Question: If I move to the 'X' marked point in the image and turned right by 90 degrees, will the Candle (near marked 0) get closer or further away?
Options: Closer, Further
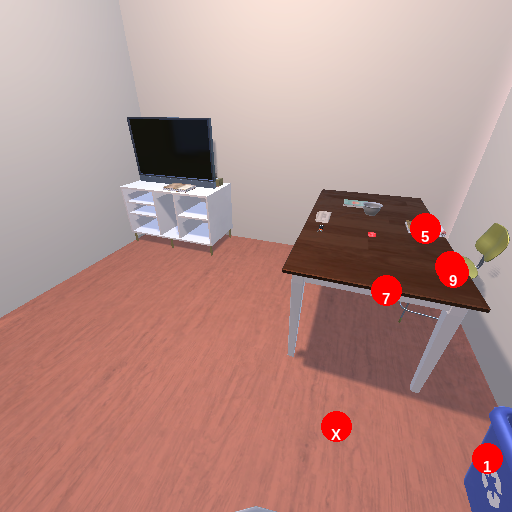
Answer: Closer